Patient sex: M
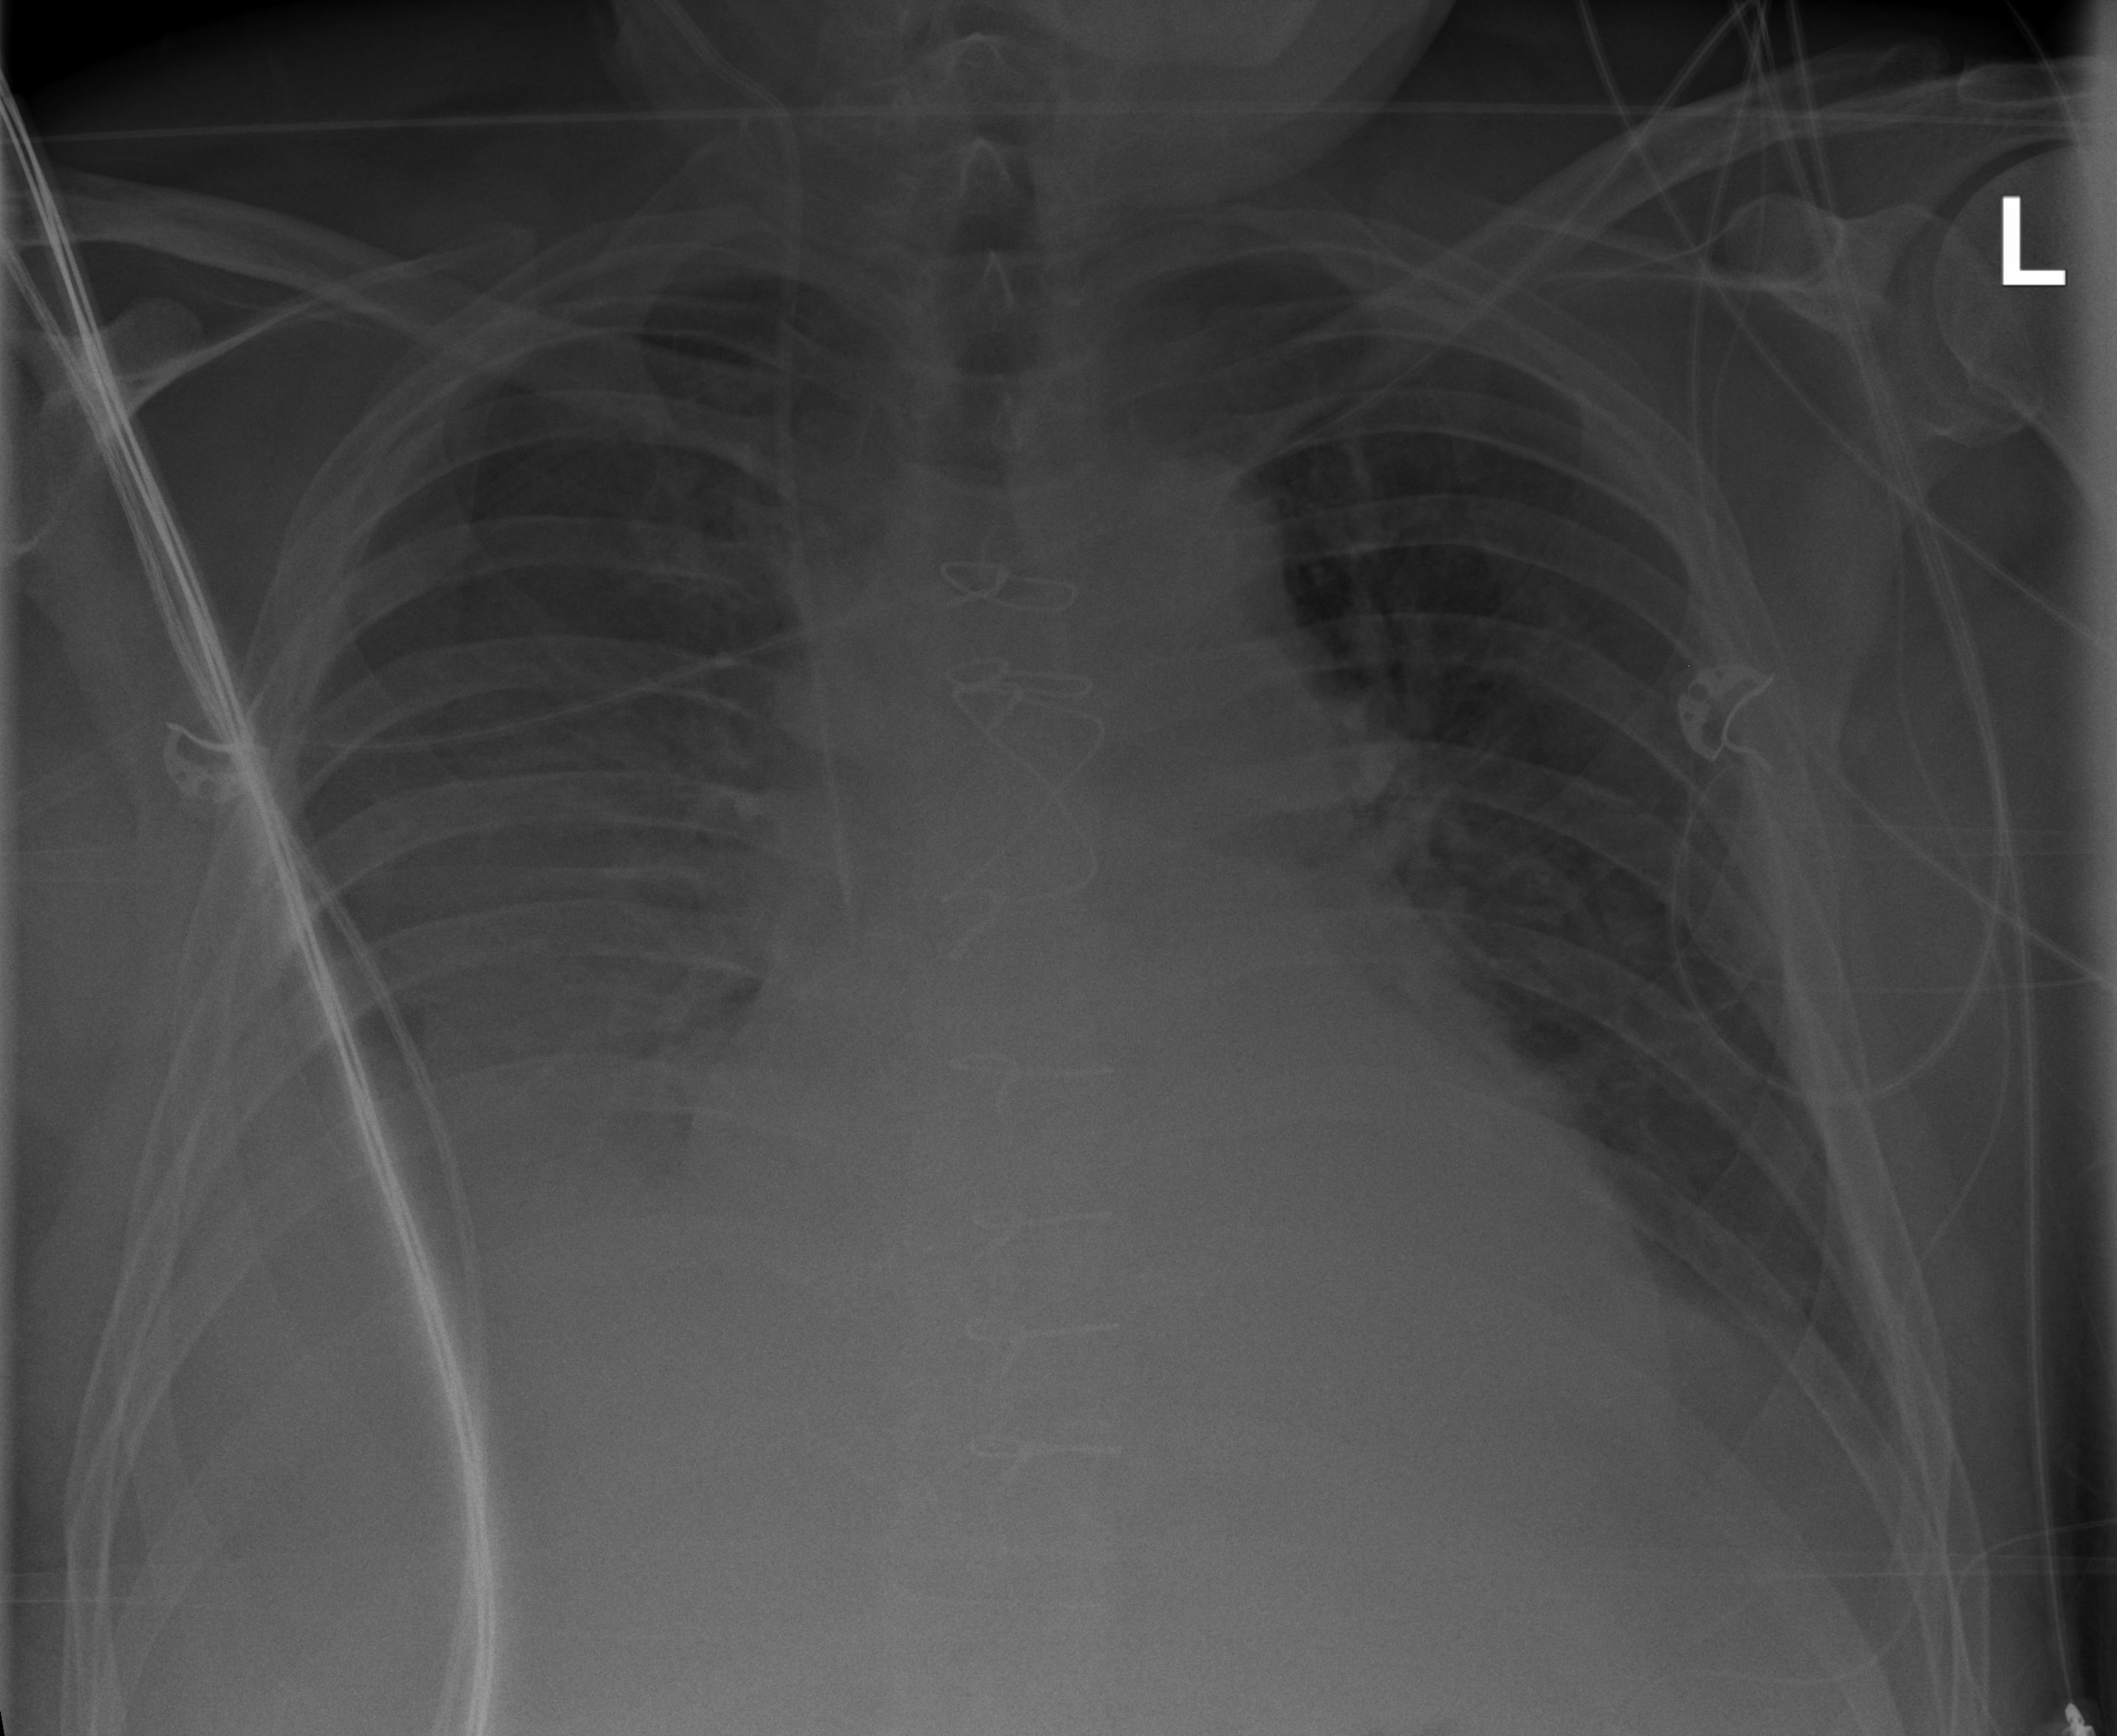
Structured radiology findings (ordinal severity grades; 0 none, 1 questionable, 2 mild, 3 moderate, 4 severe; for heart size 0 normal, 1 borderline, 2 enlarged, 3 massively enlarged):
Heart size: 2
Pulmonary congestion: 2
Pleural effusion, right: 3
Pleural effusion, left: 1
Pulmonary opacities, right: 0
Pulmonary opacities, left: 0
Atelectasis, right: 3
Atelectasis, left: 2